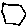
Label: hexagon